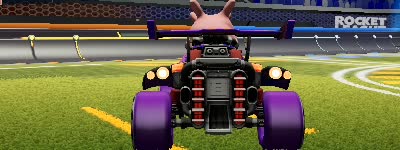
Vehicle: octane